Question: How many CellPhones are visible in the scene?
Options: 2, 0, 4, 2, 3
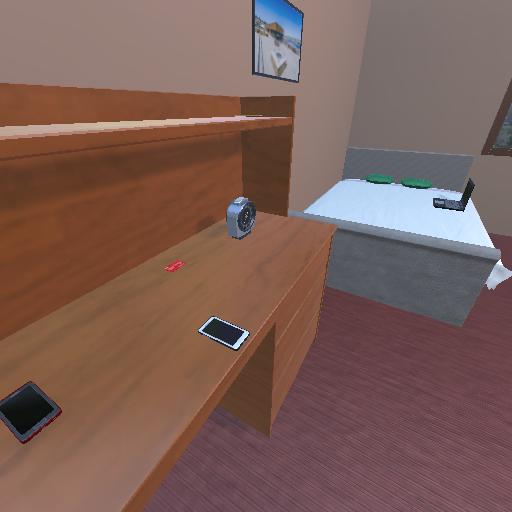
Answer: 2